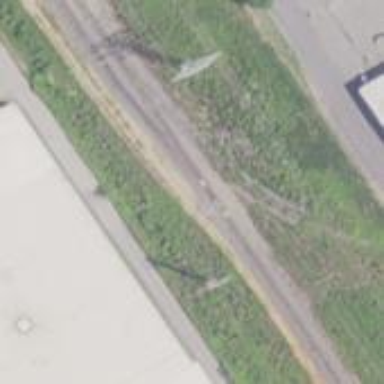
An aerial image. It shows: Disused railway spur.